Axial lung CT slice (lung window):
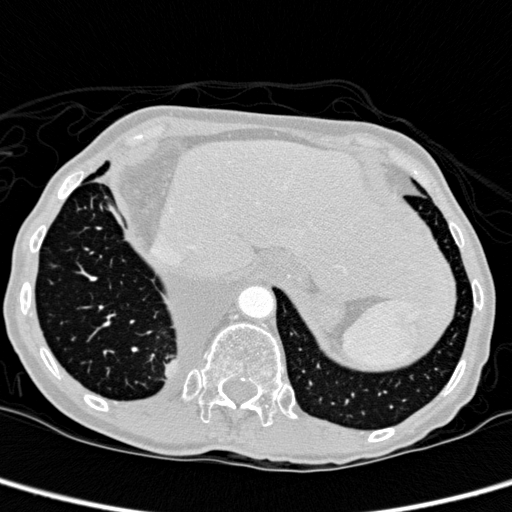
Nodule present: yes
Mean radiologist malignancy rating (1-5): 2.5